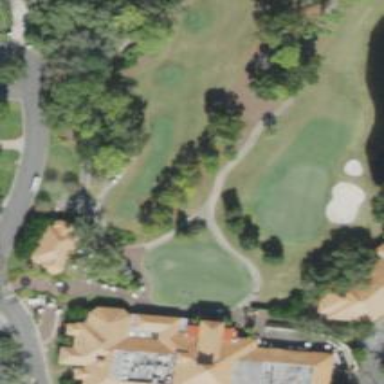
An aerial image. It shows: Path for golf carts.